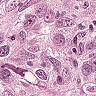
Metastatic tissue present: yes